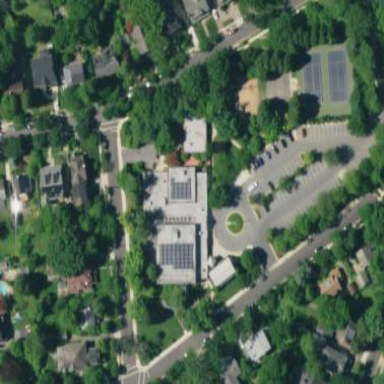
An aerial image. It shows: Community center building.